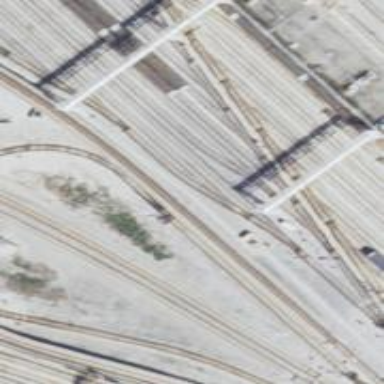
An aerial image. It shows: Electrified rail service yard.